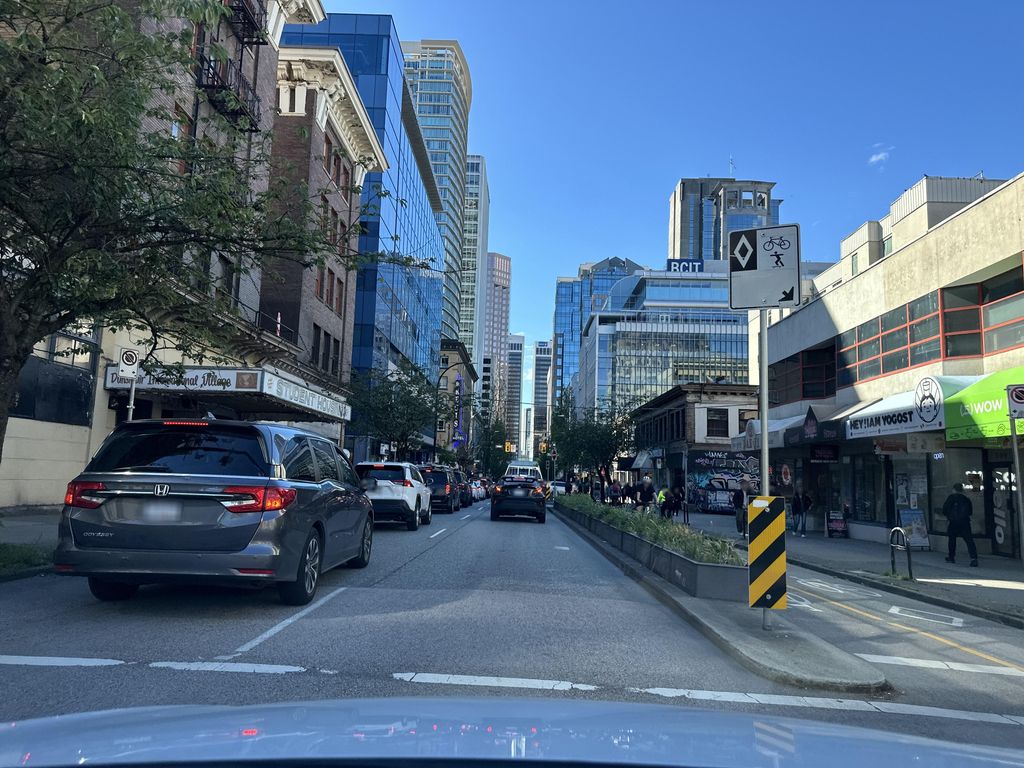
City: vancouver